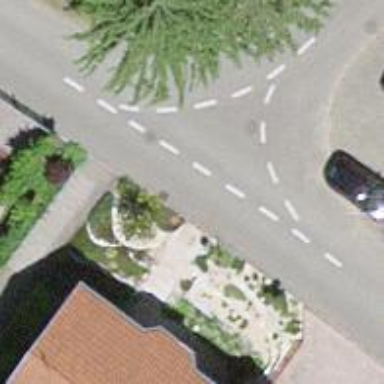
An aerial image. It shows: Paved residential road.